Field crop: maize
Growth stage: 2
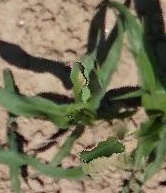
Species: maize